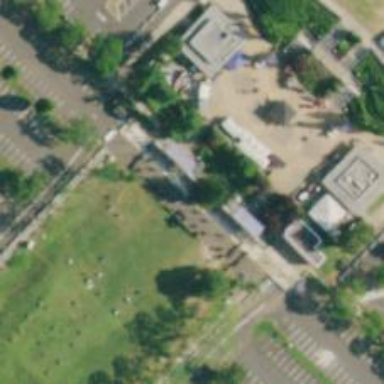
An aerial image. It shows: Memorial site with historic significance.